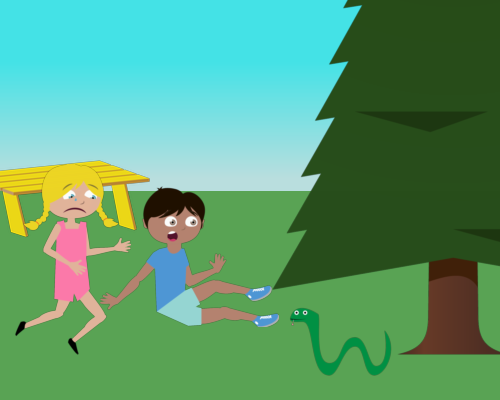
large pine tree on right cut off on top and right from bottom large snake under tree snake head to the left of tree a big surprised boy seated on right near middle facing right with legs out feet almost touching snake big yellow bench on left a med girl on left in front of right of yellow bench running facing right